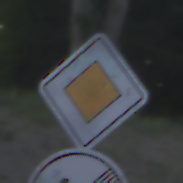
Verkehrszeichen: Vorfahrtsstrasse
Zusatzzeichen unten: EndeGeschwindigkeit60
Umgebung: Outdoor, Urban
Tageszeit: SunriseSunset
Wetter: Clear
Licht: Natural
Jahreszeit: NotSpecified
Kontrast: LowContrast